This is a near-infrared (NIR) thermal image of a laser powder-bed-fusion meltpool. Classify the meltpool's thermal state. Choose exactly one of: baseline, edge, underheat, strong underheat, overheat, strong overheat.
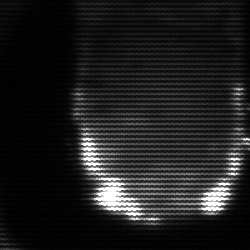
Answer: strong underheat